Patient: sex F, age 70
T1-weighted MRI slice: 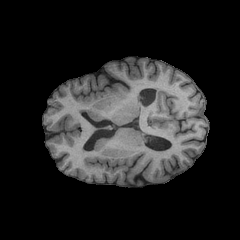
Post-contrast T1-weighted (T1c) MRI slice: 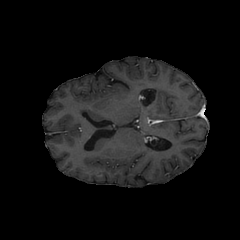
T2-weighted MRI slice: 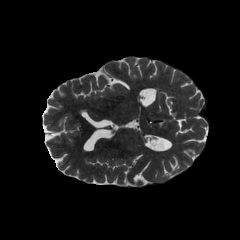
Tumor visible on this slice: no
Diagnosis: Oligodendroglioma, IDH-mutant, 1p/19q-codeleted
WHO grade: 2